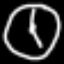
Label: clock